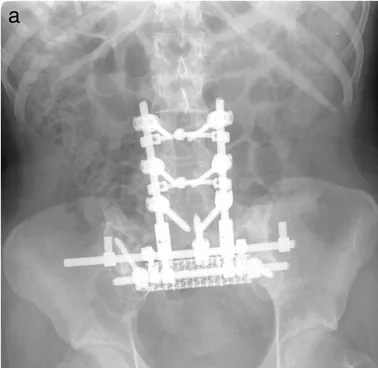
Upright. AP.
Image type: radiology (x_ray)